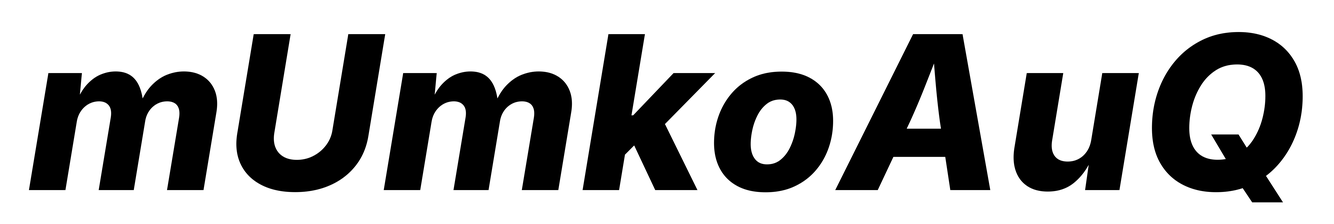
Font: Inter-Italic_ExtraBold_Italic